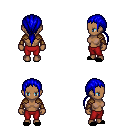
a pixel art fantasy rpg character, female body template, human, dark skin, leather shoulder armor, red pants, blue ponytail hairstyle, cloth bracers, black slippers, four views (front, back, left, right), 2x2 character sprite sheet, small pixel art, hard edges, no anti-aliasing